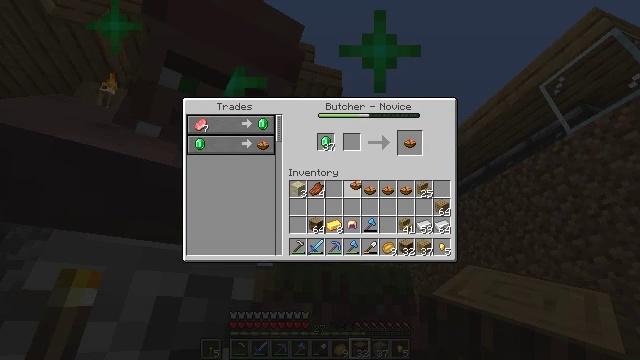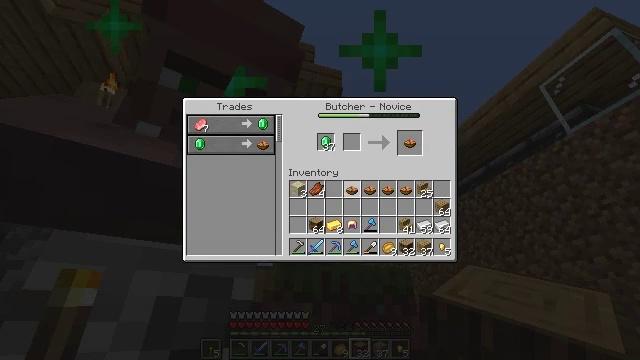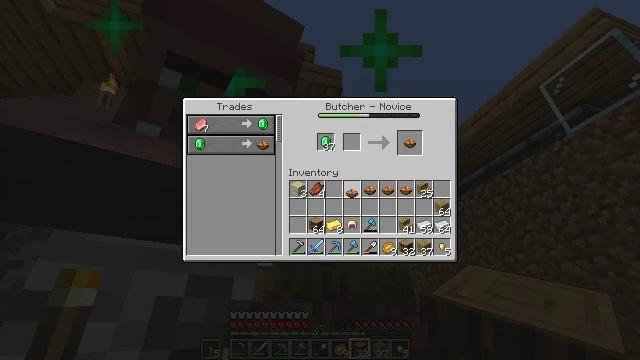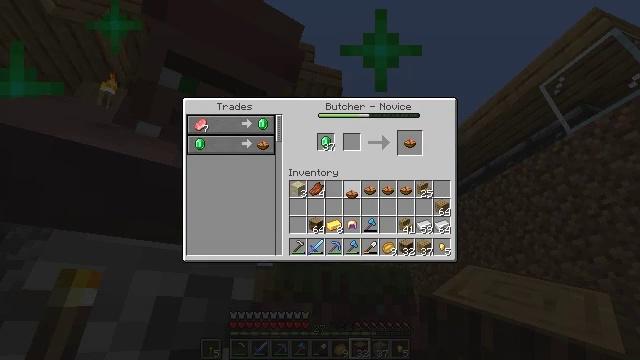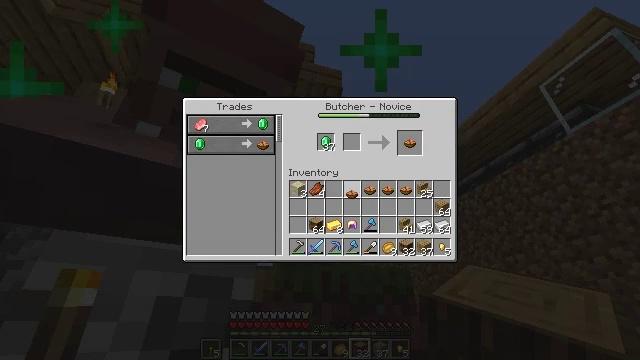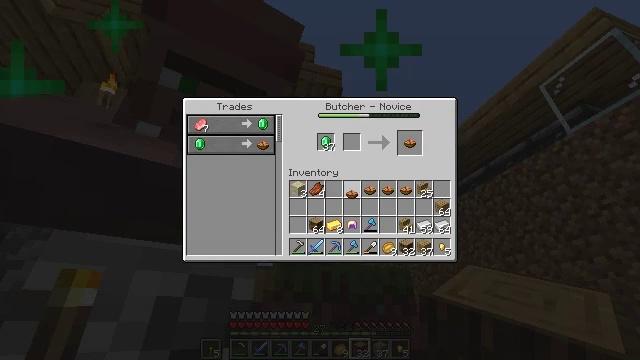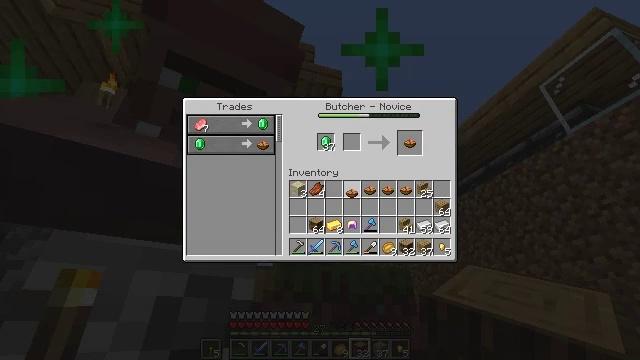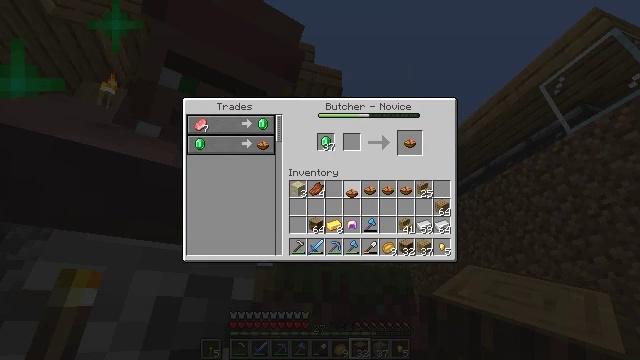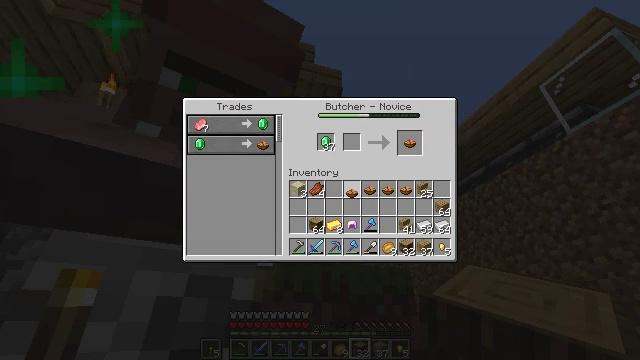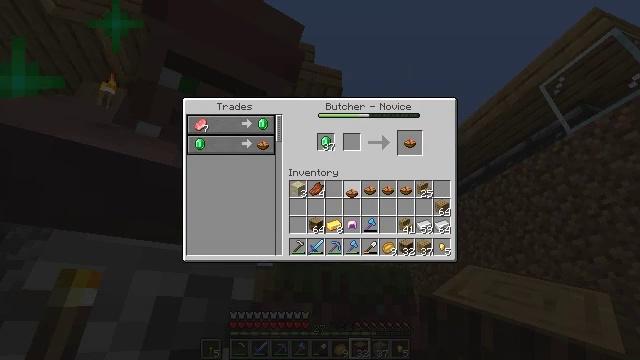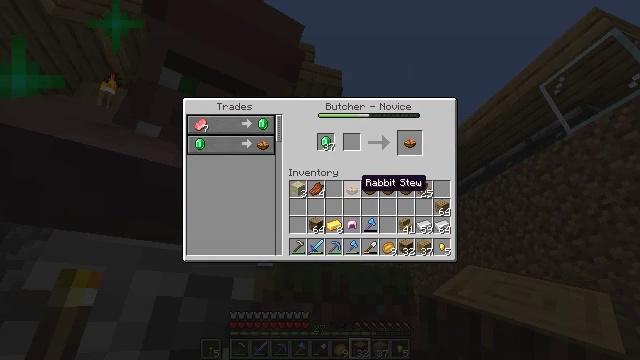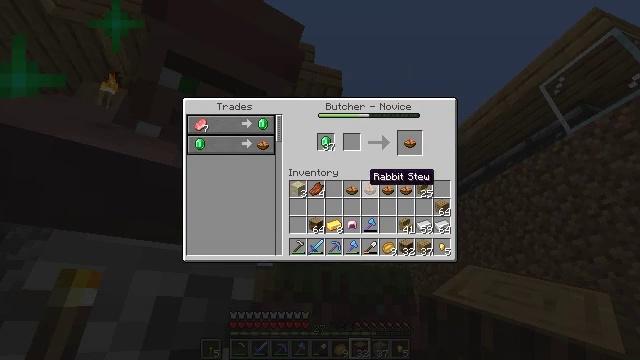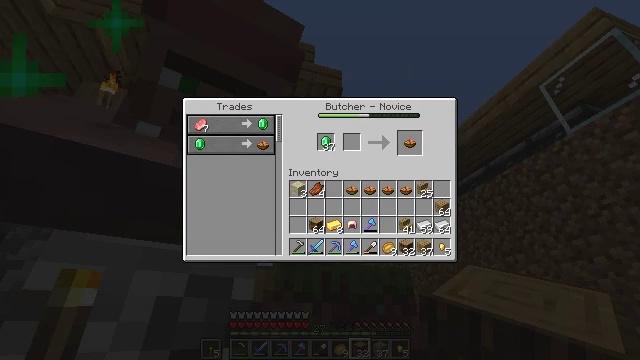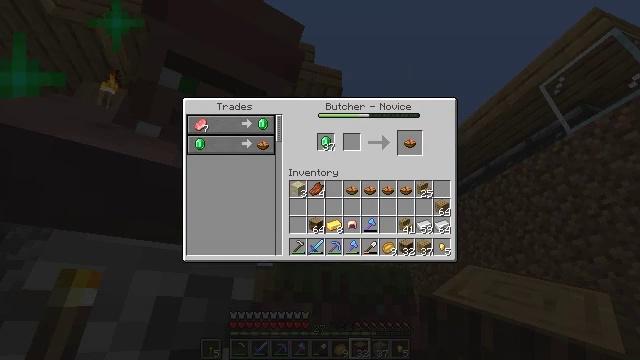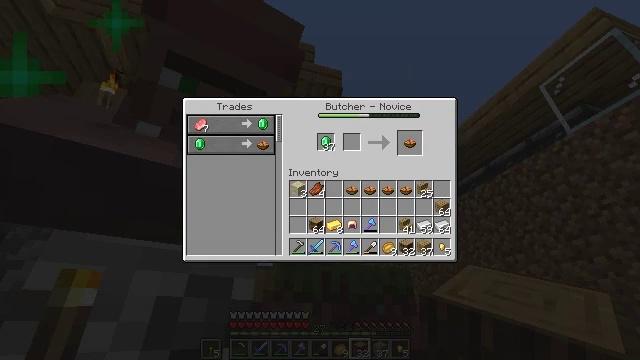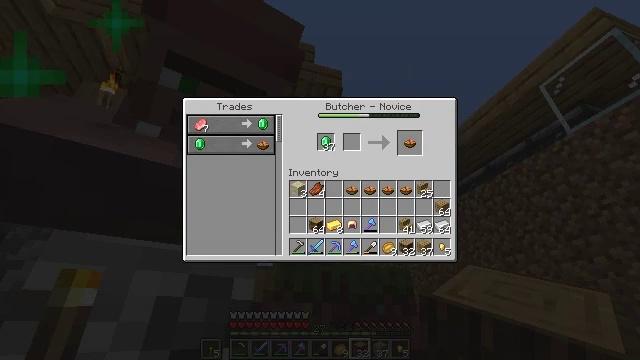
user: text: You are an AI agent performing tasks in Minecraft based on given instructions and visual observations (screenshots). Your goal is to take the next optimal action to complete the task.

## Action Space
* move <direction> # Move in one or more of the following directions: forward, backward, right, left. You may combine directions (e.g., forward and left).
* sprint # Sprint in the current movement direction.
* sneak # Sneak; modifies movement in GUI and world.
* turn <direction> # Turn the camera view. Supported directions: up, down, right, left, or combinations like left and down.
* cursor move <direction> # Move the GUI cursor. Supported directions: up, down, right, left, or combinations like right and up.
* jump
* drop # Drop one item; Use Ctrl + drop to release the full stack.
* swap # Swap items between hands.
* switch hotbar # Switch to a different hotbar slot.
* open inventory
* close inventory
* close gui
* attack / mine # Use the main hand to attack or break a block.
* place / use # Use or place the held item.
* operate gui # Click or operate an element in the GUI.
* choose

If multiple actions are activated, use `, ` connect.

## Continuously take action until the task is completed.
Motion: motion action
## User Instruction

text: Use the crafting table to craft rabbit stew.
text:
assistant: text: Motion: no_op
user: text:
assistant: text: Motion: no_op
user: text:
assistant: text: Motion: no_op
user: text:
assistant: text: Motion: no_op
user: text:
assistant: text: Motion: no_op
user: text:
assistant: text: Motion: no_op
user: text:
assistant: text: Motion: operate gui
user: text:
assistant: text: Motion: operate gui
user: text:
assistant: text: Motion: operate gui
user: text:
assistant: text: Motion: no_op
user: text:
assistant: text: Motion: cursor move right
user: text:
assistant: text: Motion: cursor move right and up
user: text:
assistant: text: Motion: cursor move right and up
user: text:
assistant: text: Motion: no_op
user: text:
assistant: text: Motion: no_op
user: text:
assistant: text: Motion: no_op
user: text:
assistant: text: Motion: no_op
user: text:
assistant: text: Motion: no_op
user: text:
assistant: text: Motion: no_op
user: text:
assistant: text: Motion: no_op
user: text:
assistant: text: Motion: no_op
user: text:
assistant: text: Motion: operate gui
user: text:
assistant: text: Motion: cursor move down, operate gui
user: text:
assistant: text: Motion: cursor move left and down
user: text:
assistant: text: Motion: cursor move left and down
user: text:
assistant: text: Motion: no_op
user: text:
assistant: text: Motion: no_op
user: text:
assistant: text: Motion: no_op
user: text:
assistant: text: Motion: cursor move left
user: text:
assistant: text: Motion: no_op